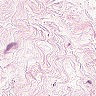
Metastatic tissue present: no